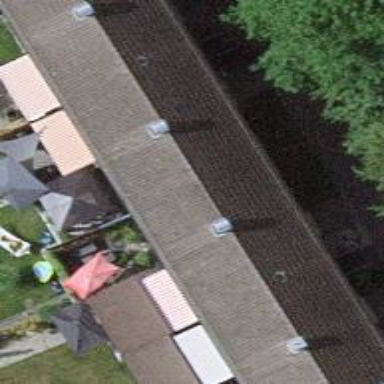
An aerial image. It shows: Gabled house with grey roof.